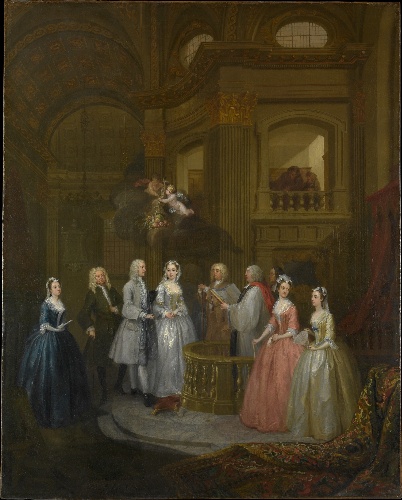
Title: The Wedding of Stephen Beckingham and Mary Cox
Artist: William Hogarth
Artist bio: British, London 1697–1764 London
Date: 1729
Object type: Painting
Classification: Paintings
Medium: Oil on canvas
Dimensions: 50 1/2 x 40 1/2 in. (128.3 x 102.9 cm)
Department: European Paintings
Credit line: Marquand Fund, 1936
Accession year: 1936
Repository: Metropolitan Museum of Art, New York, NY
Tags: Men|Women|Interiors|Weddings